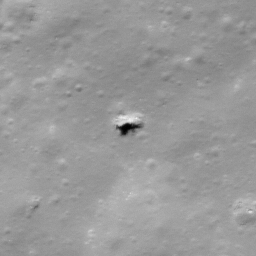
Pit: Adams B 1
Host crater: Adams B
Host type: impact_melt
Lunar coordinates: latitude -31.412, longitude 65.641